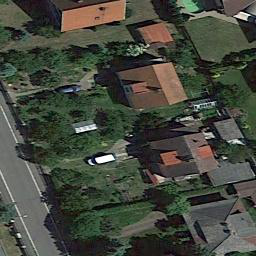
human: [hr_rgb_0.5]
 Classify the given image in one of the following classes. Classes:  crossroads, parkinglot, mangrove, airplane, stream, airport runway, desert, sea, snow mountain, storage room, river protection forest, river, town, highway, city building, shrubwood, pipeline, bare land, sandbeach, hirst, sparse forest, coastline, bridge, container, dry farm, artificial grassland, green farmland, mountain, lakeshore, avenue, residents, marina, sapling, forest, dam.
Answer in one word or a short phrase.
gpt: residents